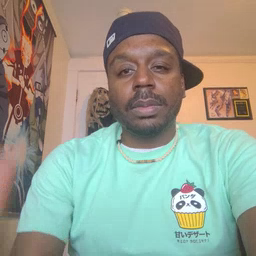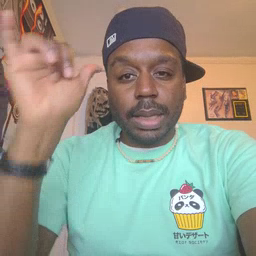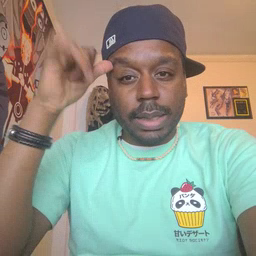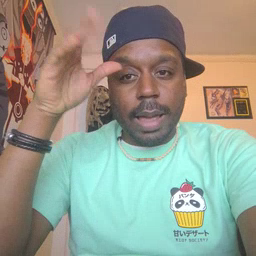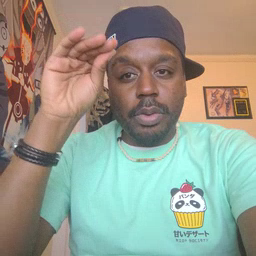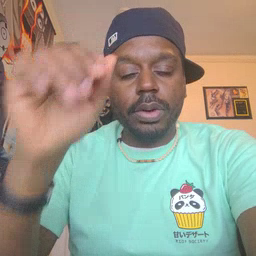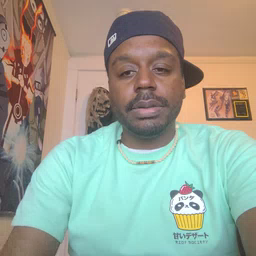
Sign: cowboy